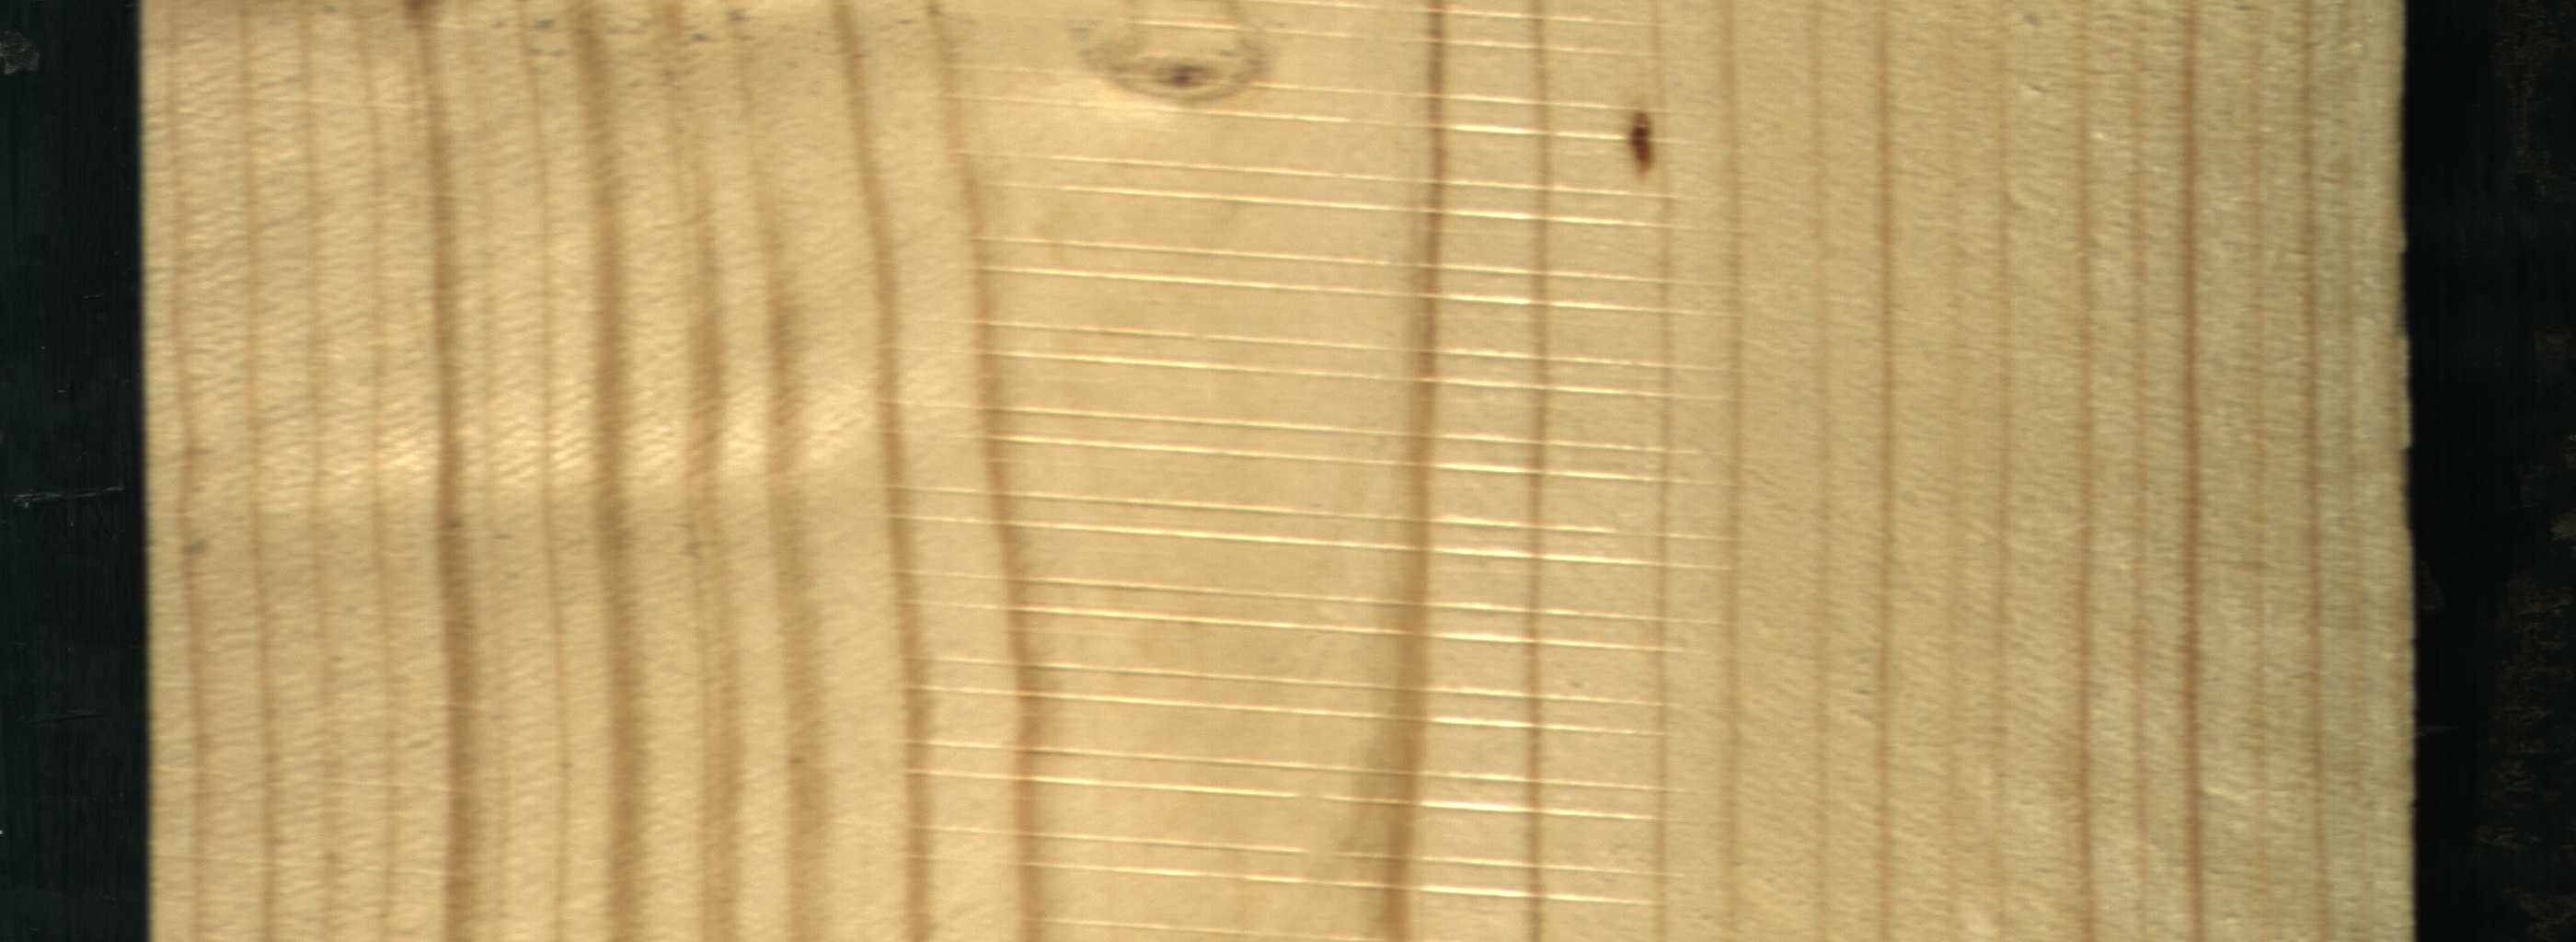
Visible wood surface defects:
resin
Live_Knot